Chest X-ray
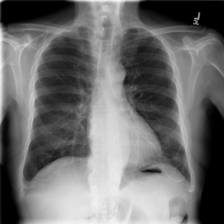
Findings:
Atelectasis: negative
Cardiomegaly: negative
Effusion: negative
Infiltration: negative
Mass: negative
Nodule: negative
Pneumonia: negative
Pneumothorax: negative
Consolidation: positive
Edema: negative
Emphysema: negative
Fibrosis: positive
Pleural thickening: negative
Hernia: negative